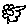
Label: flower